Field crop: maize
Growth stage: 1
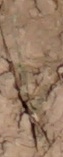
Species: lolium